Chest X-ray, AP view. Patient: 45 years old, sex M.
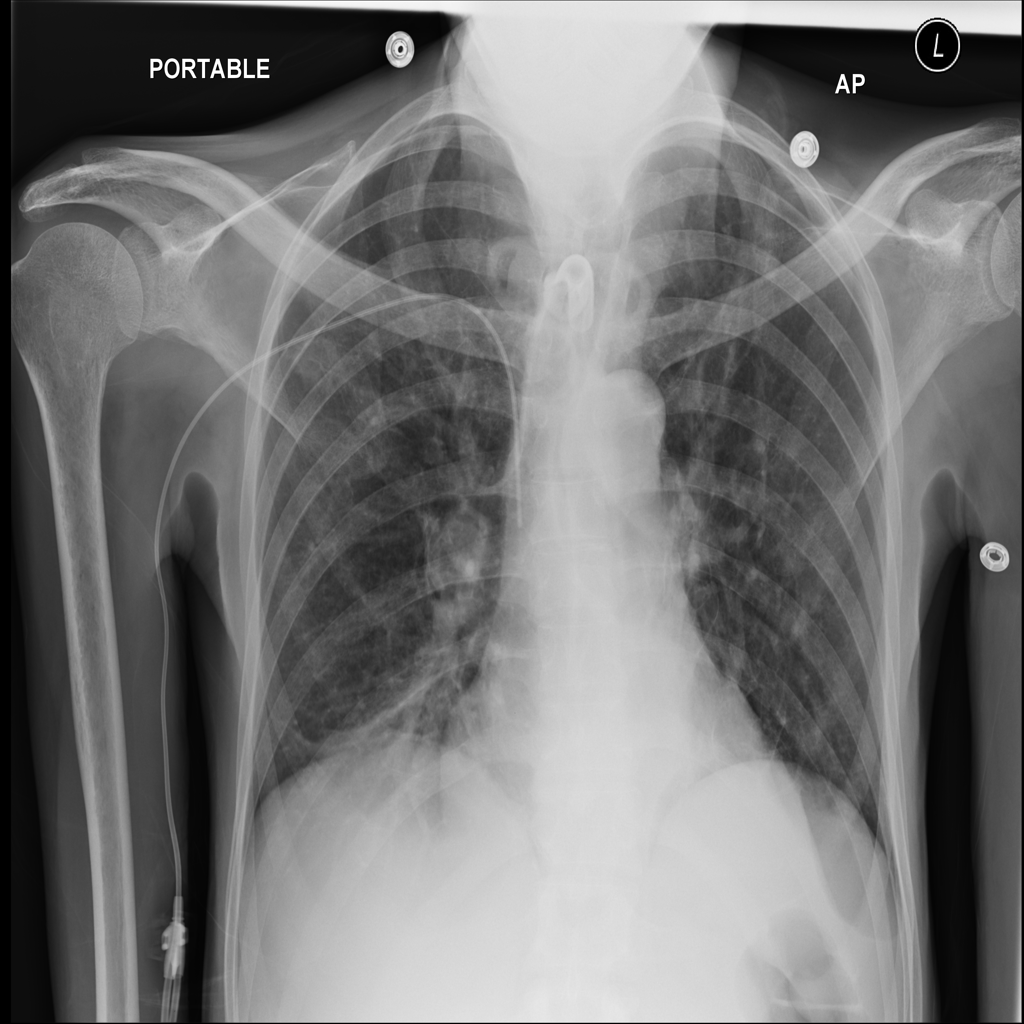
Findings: Atelectasis